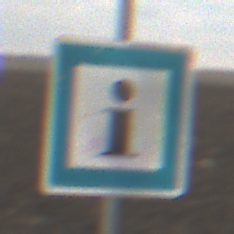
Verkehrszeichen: Informationsstelle
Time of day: MorningAfternoon
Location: Outdoor (Nature)
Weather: Overcast
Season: NotSpecified
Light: Natural